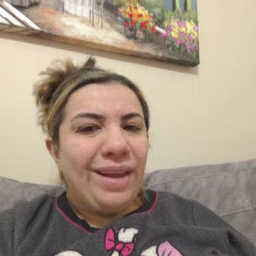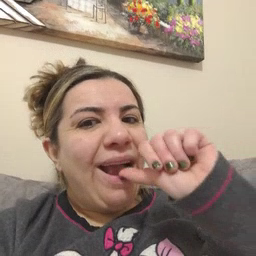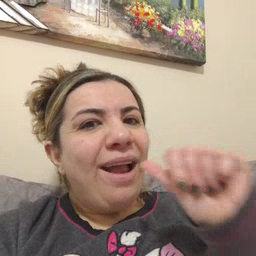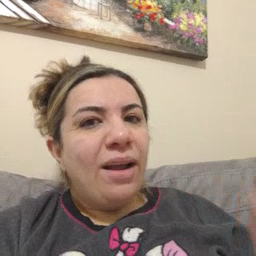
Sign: nuts